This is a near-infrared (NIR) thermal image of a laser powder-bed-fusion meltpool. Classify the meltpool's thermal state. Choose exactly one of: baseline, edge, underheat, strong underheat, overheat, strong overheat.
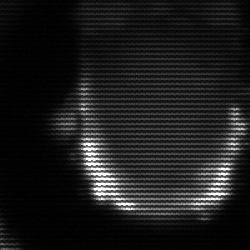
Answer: baseline